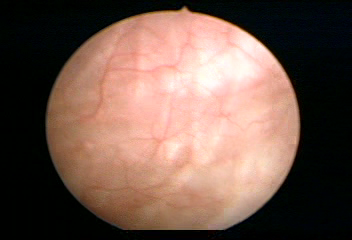
Modality: WLC
Class: Normal mucosa
Bladder cancer association: No